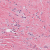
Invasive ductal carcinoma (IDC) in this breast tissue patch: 0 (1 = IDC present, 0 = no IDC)